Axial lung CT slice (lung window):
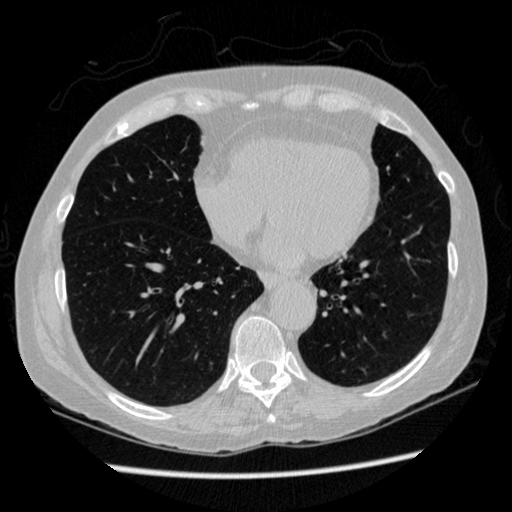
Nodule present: no